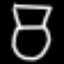
Label: diamond